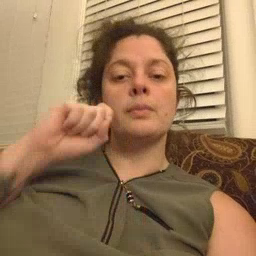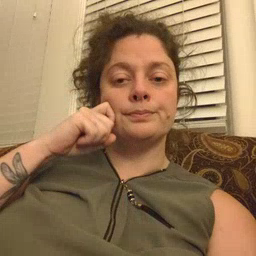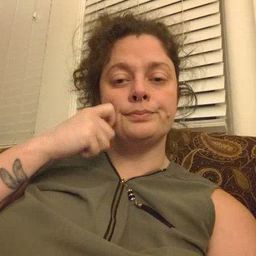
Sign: apple